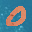
Label: 0